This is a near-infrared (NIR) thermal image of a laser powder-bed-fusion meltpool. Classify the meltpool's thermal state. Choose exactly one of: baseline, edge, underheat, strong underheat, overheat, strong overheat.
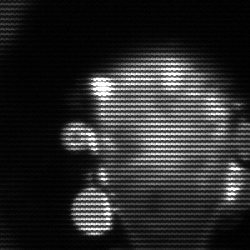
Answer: baseline